五年级 · 画法几何学

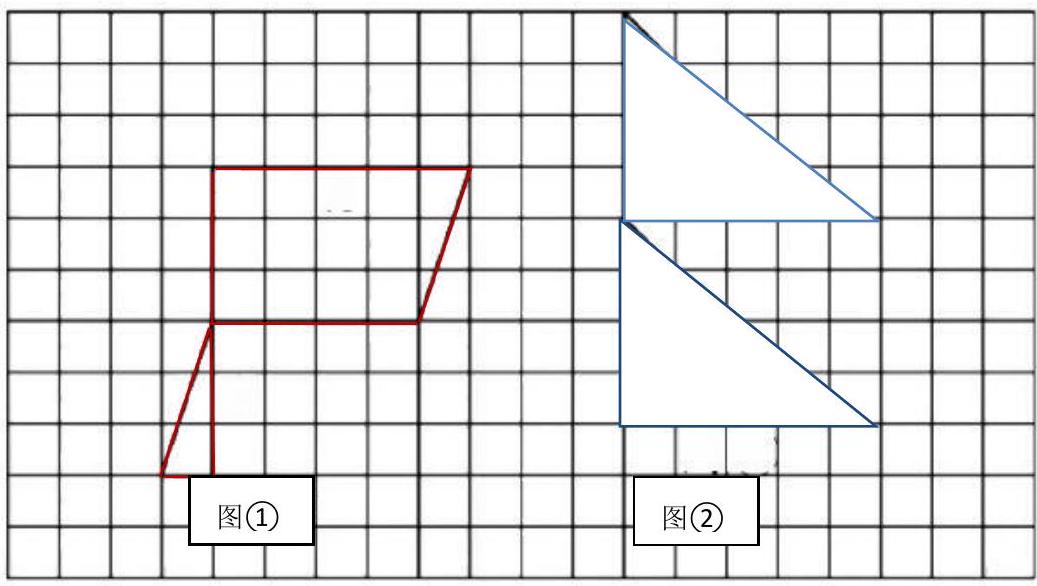
答案: 图(1)中 B 图向上平移 3 格变成一个平行四边形; 图(2) 中 C 图绕交点处顺时针旋转 $180^{\circ}$ 变成一个平行四边形。(答案不唯一)
解析: ：分析：（1）由点 $\mathrm{A}$ 在抛物线上, 将 $\mathrm{A}$ 点坐标代入, 求出参数 $\mathrm{P}$, 求解即可 (2) 由于 $F(8,0)$ 是 $\triangle A B C$ 的重心, 则重心与焦点重合, 由重心坐标公式可求 $M$ 是 $B C$ 的中点。

(3) 由于线段 $\mathrm{BC}$ 的中点 $\mathrm{M}$ 不在 $x$ 轴上, 所以 $\mathrm{BC}$ 所在的直线不垂直于 $x$ 轴. 设 $\mathrm{BC}$ 所在直线的方程为: $y+4=k(x-11)(k \neq 0)$, 解出 $k$ 即可。